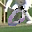
Label: 0